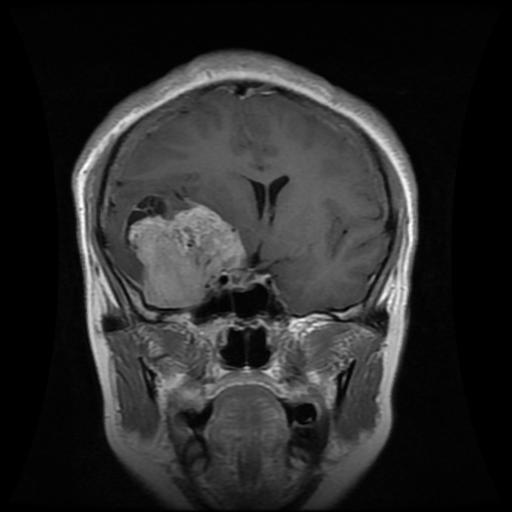
Label: meningioma